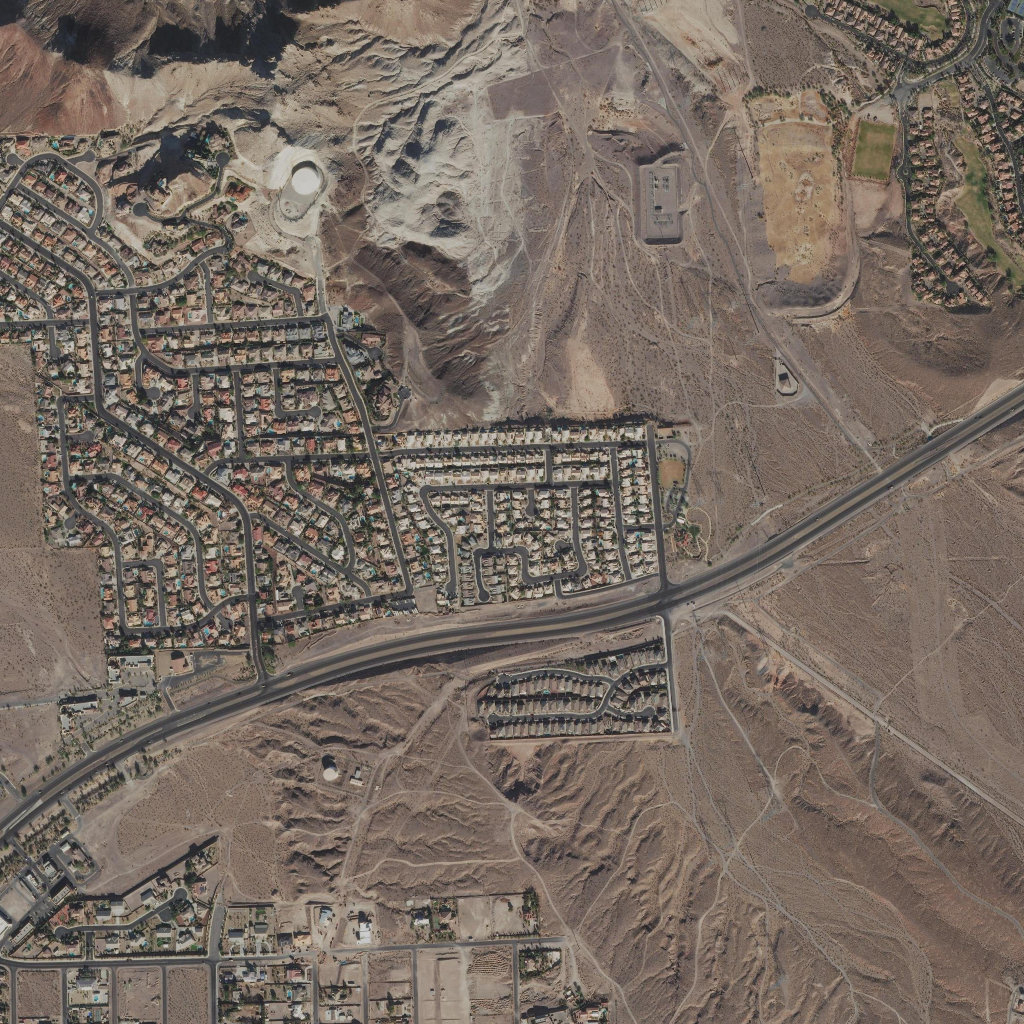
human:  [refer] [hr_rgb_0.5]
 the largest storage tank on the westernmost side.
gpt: <box>[[28, 15, 31, 19, 0]]</box>